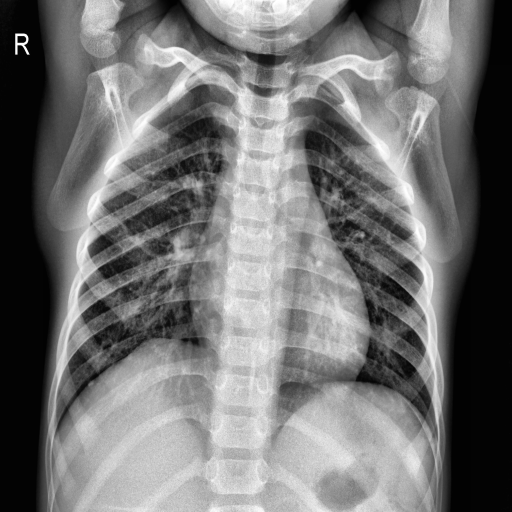
Finding: NORMAL